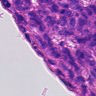
Metastatic tissue present: yes